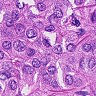
Metastatic tissue present: yes